Question: I am creating a class diagram in Microsoft Visio 2010 for a Java Program. I would like to set an operation's visibility as being package/default, but that is not an option. The only choices are public, protected, or private.

I realize this isn't a typical visibility option for most programming languages, so Visio most likely doesn't support it. However, is there a way that I can define a custom visibility option for my diagram?
---
## Edit:
BobRodes got it right. If anyone is interested in how to do this, I will explain below. Please note that I am using Visio 2010. If you have a different version, the process might be slightly different.
1. Click on the part of the diagram that you want to edit. In my case, I needed to change the visibility of the operations, so I clicked on that section twice. Once to select the class, and again to select the operation section.
2. Right click on the selected section, and click 'Show ShapeSheet'. This should open a separate dialog with a bunch of properties you can mess with.
3. Scroll down to the section entitled 'Protection', and change the value of 'LockTextEdit' to 0. You may now close the ShapeSheet dialog.
4. With the same section still selected, click on 'Text' at the top of the page. This can be found on the Ribbon under Home->Tools.
5. This will put the selected section into edit mode and you may what text is displayed.
** Important **
If you make any changes to the shape properties such as adding/changing a method or variable, this will rewrite the shape and remove any custom changes that you have made.
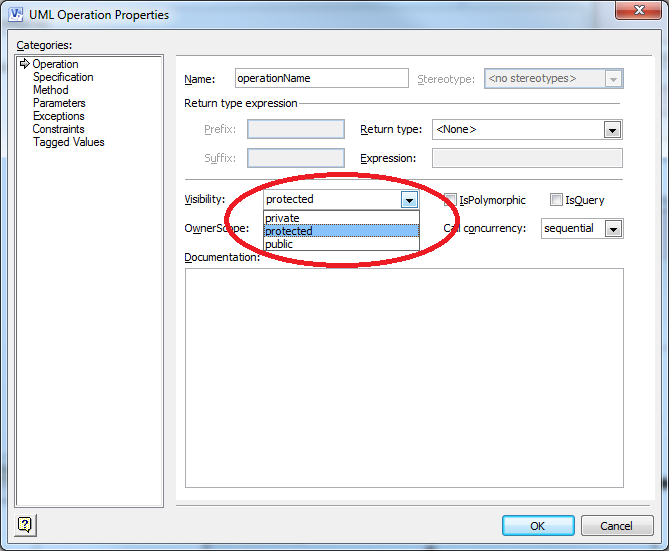
Answer: Package visibility in Java corresponds (pretty much) to internal visibility in C# (or Friend in VB). Visio doesn't support this level of visibility as you may see <URL>, you can set it to private, and overwrite the - with a ~.